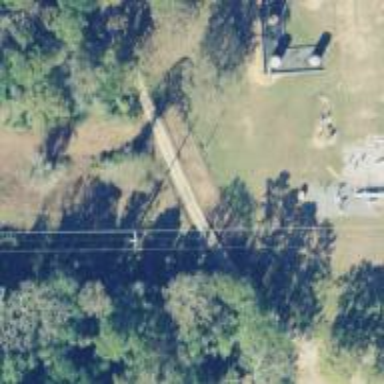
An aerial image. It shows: Power pole.